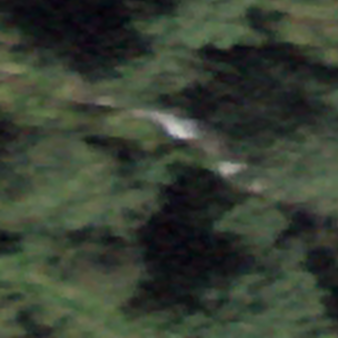
Label: other